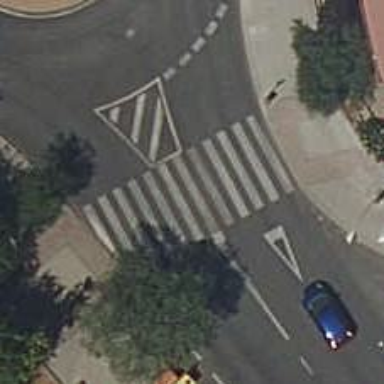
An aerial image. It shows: Marked crossing on the road with clear markings.